Current action and preconditions to check: trajectory_clear

Your task: For each precondition in the list above, predict whether it will hold at this action.

Consider the current scene as observed from the mobile robot's camera, and analyze the predicted future states of all dynamic agents (e.g., people, animals, vehicles, or any moving entities) within the NEXT SECOND.

IMPORTANT: Only answer "very likely" if you are absolutely certain—based on strong, clear evidence—that a dynamic agent will violate the precondition in the predicted future state. Do NOT answer "very likely" for unlikely, ambiguous, or low-probability risks.

Ask yourself for each precondition: Is there a high probability, with clear and convincing evidence, that the predicted future states of any dynamic agent will interfere with the predicted future state of the currently executing action within the NEXT SECOND, causing that precondition to fail?

Assess the risk level based on these predictions. Use "likely" or "very likely" if motions create a clear risk of interference.

Use "neutral" or "improbable" if agents are nearby but their predicted paths are clearly diverging or non-conflicting.

Failure Risk Categories: "very improbable", "improbable", "neutral", "likely", "very likely"

Answer Format: Output ONLY the probability_of_failure value from these categories: "very improbable", "improbable", "neutral", "likely", "very likely"

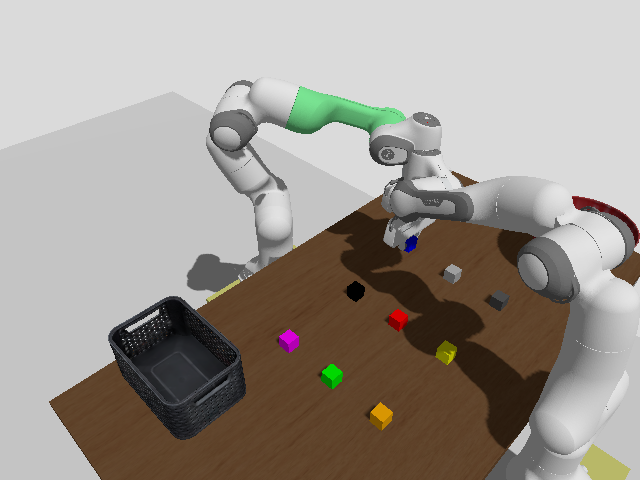

Answer: very likely